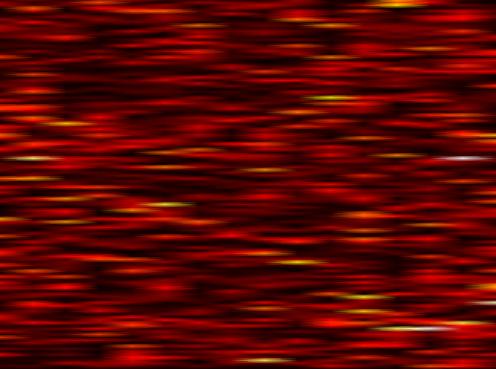
Label: FBMC